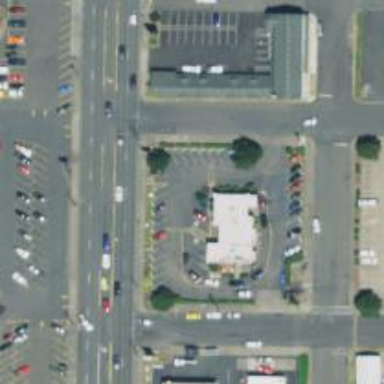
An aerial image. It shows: Parking area with surface.